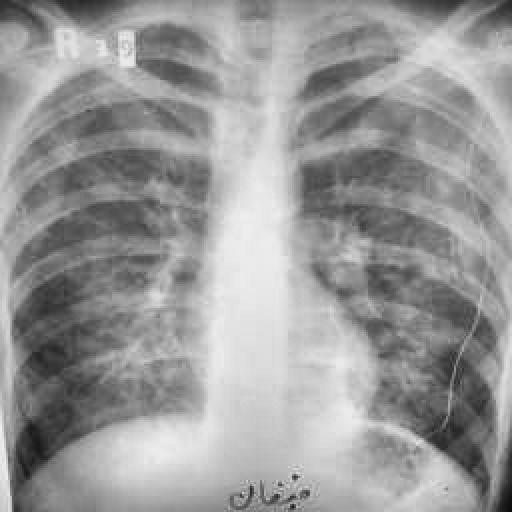
Finding: TUBERCULOSIS